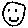
Label: smiley face